Field crop: maize
Growth stage: 2
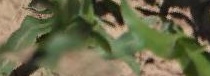
Species: maize